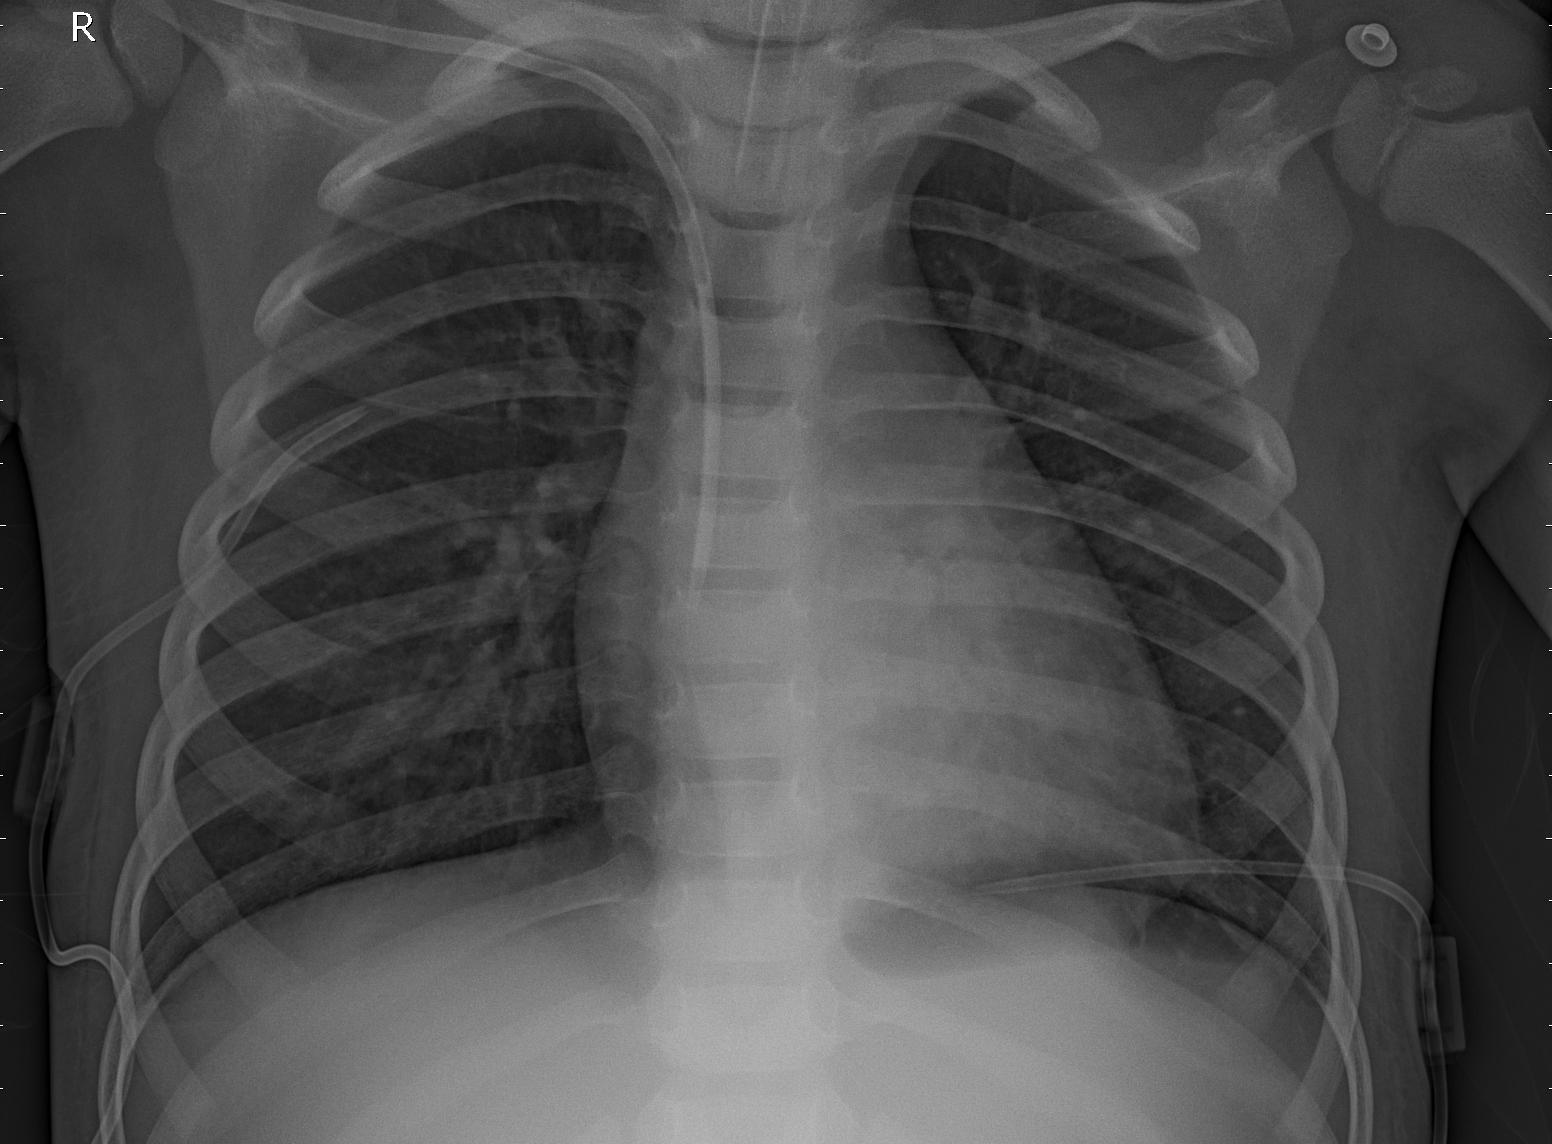
Diagnosis: PNEUMONIA